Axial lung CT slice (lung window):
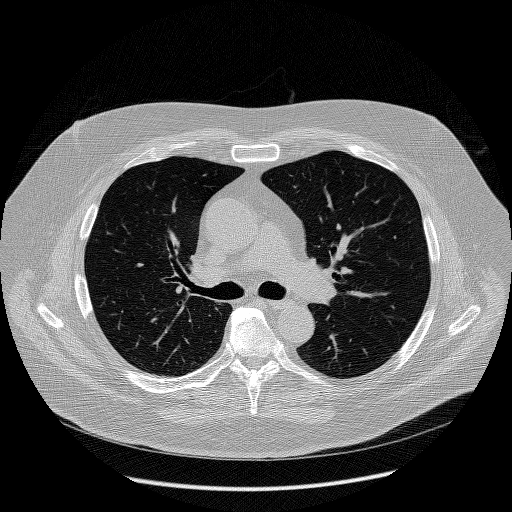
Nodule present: no